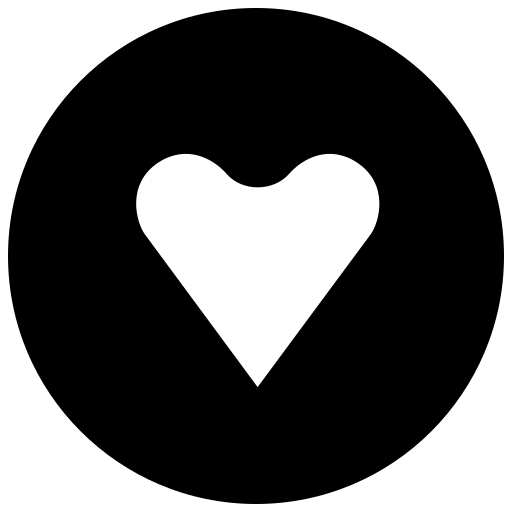
Tags: icon, FontAwesome, fa-icon, brand, gratipay